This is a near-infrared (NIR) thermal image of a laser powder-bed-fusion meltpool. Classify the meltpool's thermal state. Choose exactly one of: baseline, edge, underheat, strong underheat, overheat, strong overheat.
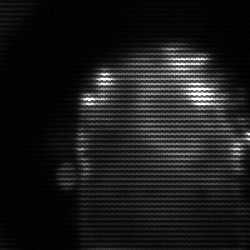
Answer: baseline